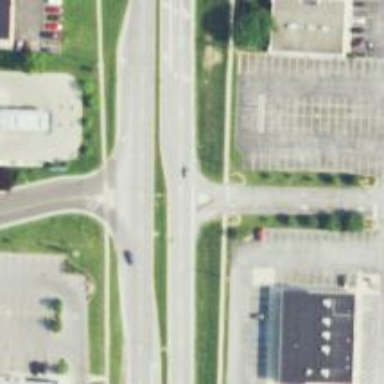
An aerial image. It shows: Crossing on asphalt footway.